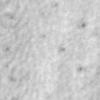
Label: no_change